Question: I wrote a function in my ~/.bashrc to draw a horizontal line based on current terminal width.
'''
p_blod=$(tput bold) #use p_orig to reset it
p_red=$(tput setaf 1) #print red
p_blue=$(tput setaf 21) #print blue
p_yellow=$(tput setaf 11) #print yellow
p_orig=$(tput sgr0) #print back original color
vzone() {
: "${3?"Usage : vzone '='(separator) y/b(color) b(bold)/nb(not blod) [separator_length_if_need_exclude_escape]"}" #\space or \(
local vzone_sep="$1"
if [[ -z $4 ]]; then
local t_cols=${#vzone_sep} #only if the string didn't included escape characters
else
local t_cols="$4"
fi
if [[ "$3" == "b" ]]; then
printf "%s" "${p_blod}"
fi
if [[ "$2" == "y" ]]; then
printf "%s" "${p_yellow}"
else
printf "%s" "${p_blue}"
fi
eval printf %.0s"$vzone_sep" $(seq 1 "$((COLUMNS/t_cols))"); echo
printf "%s" "${p_orig}"
}
'''
Then the caller draw a line with:
'''
vzone '\(*_*\)\ ♥️' y b 7
'''
Screenshot:

As you can see, if i didn't manually calculate to put 7, the line will wrong because of will give me total string included the escape character slash /
Lets me show the narrow example:
'''
[xiaobai@xiaobai tmp]$ vzone_sep="\(*_*\)\ ♥️"
[xiaobai@xiaobai tmp]$ printf ${#vzone_sep}
10[xiaobai@xiaobai tmp]$
'''
What i want is 7, instead of 10 which included escape character. And so the caller don't have to manually count the length minus escape characters before calls my function.
Any help is appreciate.
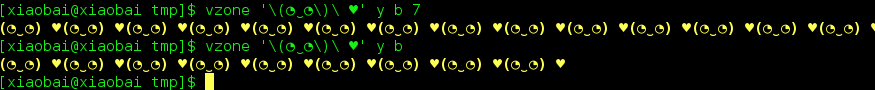
Answer: '''
vzone_sep="\(*_*\)\ ♥️"
cleaned="${vzone_sep//\/}" # remove all printf "%d" "${#cleaned}"
'''
Output: